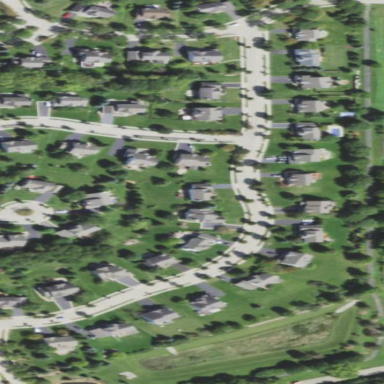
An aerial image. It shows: Residential area with single-family houses. The zoning of the area is residential.